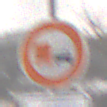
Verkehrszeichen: UeberholverbotKraftfahrzeuge
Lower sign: ZeitangabenMitBeschraenkungAufWochentage1
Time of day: Midday
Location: Outdoor (Nature)
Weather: Overcast
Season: Winter
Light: Natural